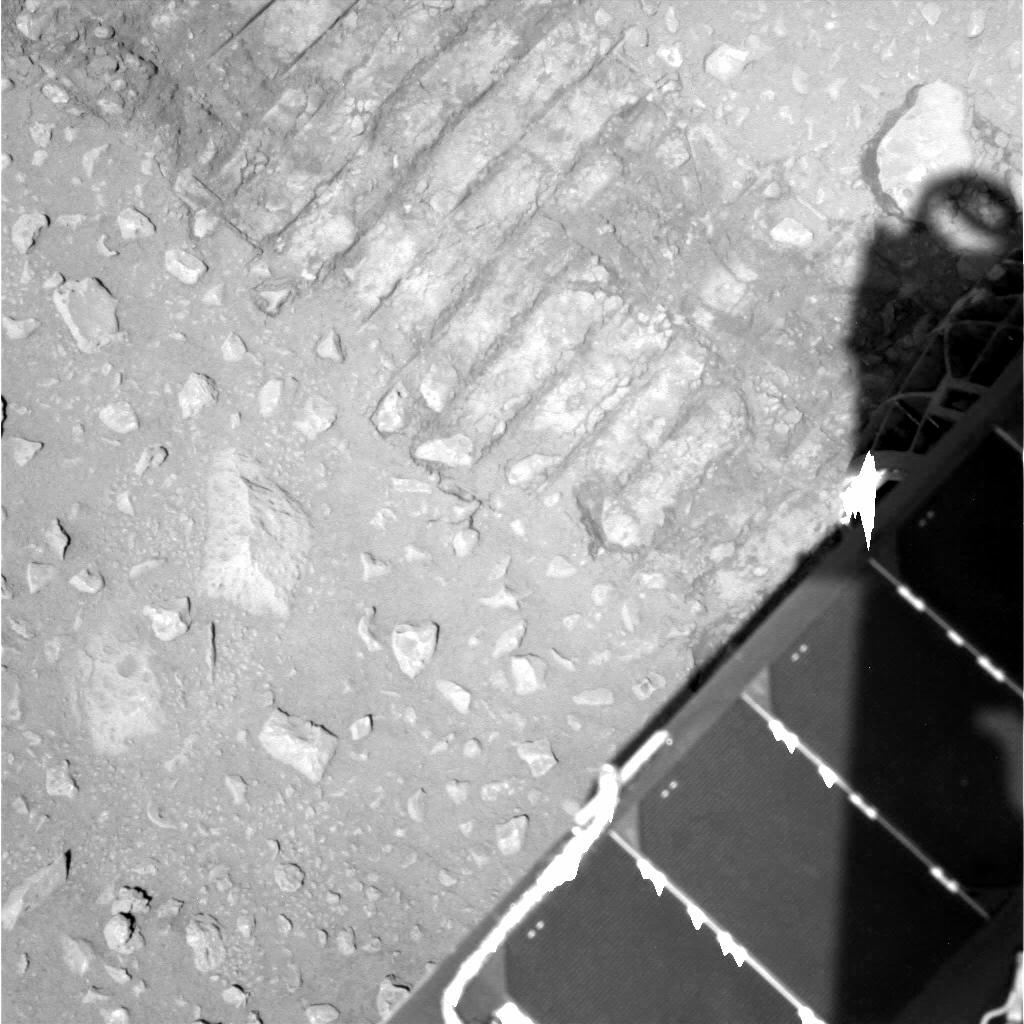
Terrain classes present: Background, Bedrock, Gravel / Sand / Soil, Rock, Shadow, Track